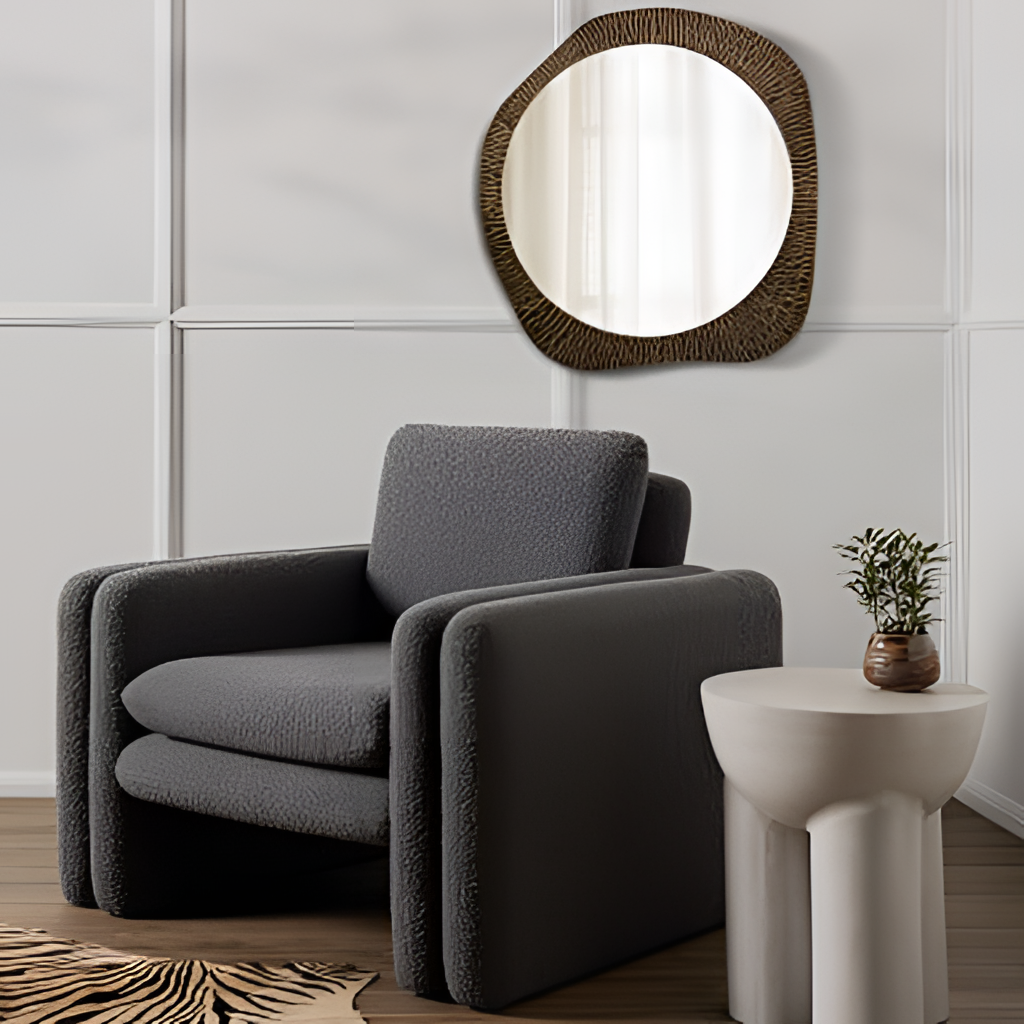
fabric armchair, living room, contemporary, wood flooring, with plank pattern, white panel wallpaper, with solid pattern